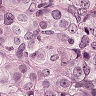
Metastatic tissue present: yes